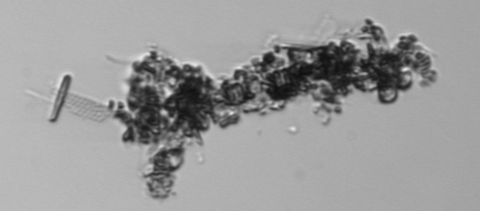
Label: Thalassiosira_TAG_external_detritus